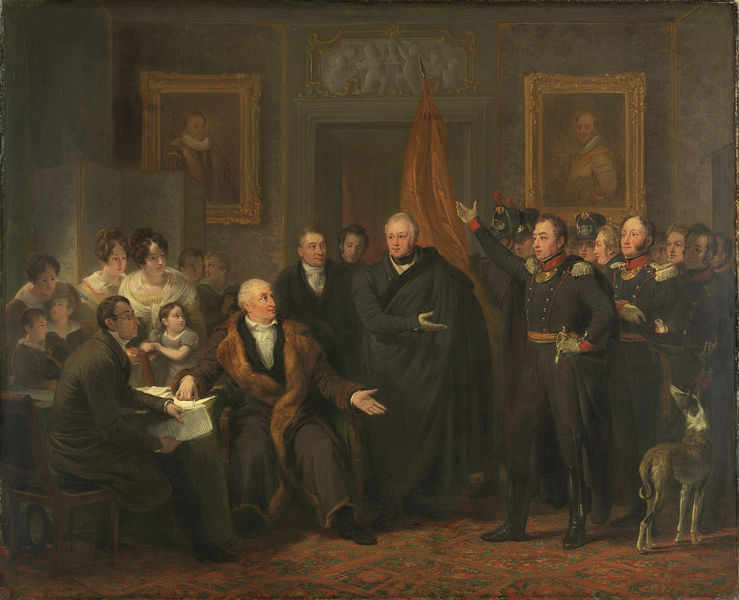
Titel: De aanvaarding van het Hoog Bewind door het Driemanschap in naam van de prins van Oranje, 21 november 1813
Künstler: Jan Willem Pieneman
Standort: Amsterdam
Institution: Rijksmuseum
Schlagwörter: blau, gemälde, hand, mann, weiß, frauen, grün, menschen, mädchen, sitzen, braun, frankreich, frau, geste, grau, männer, orange, raum, reden, stuhl, tisch, tür, zimmer, hund, rot, gesellschaft, malerei, teppich, versammlung, alt, feier, kragen, pelz, stehen, bild, hände, portrait, vorhang, gold, reich, adel, kind, kinder, herrschaft, bilder, papier, fahne, rede, könig, soldaten, salon, tapete, paravent, buch, geld, militär, politik, säbel, uniform, zeitung, brille, napoleon, gestik, treffen, arzt, sieg, pelzmantel, general, preußen, verfassung, pläne, mernschen, jund, marshall